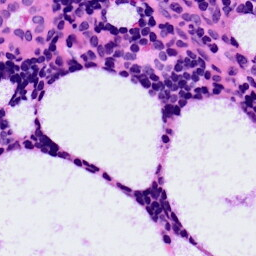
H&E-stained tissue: LymphNode